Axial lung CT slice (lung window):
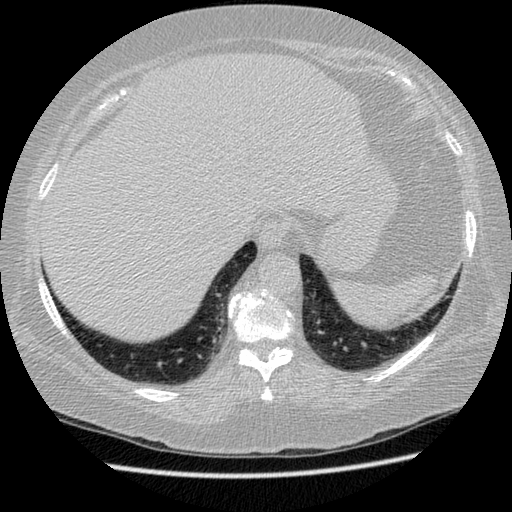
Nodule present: no